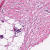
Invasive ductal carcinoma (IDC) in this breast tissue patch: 1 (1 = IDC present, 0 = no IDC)